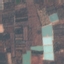
Land use / land cover: PermanentCrop